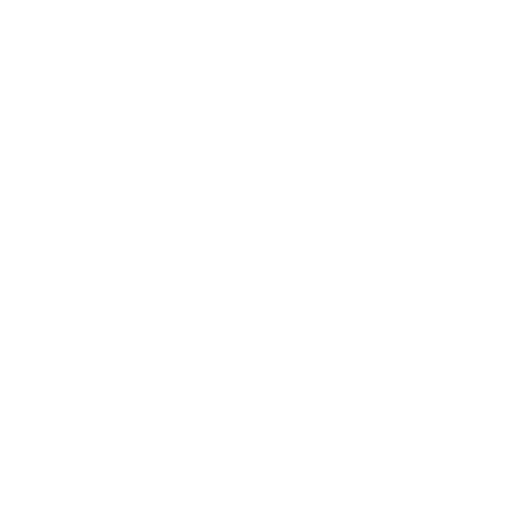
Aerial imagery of bar in New Jersey named Miah Maull Shoal containing only open water